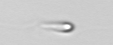
Label: flagellate_morphotype3